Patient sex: F
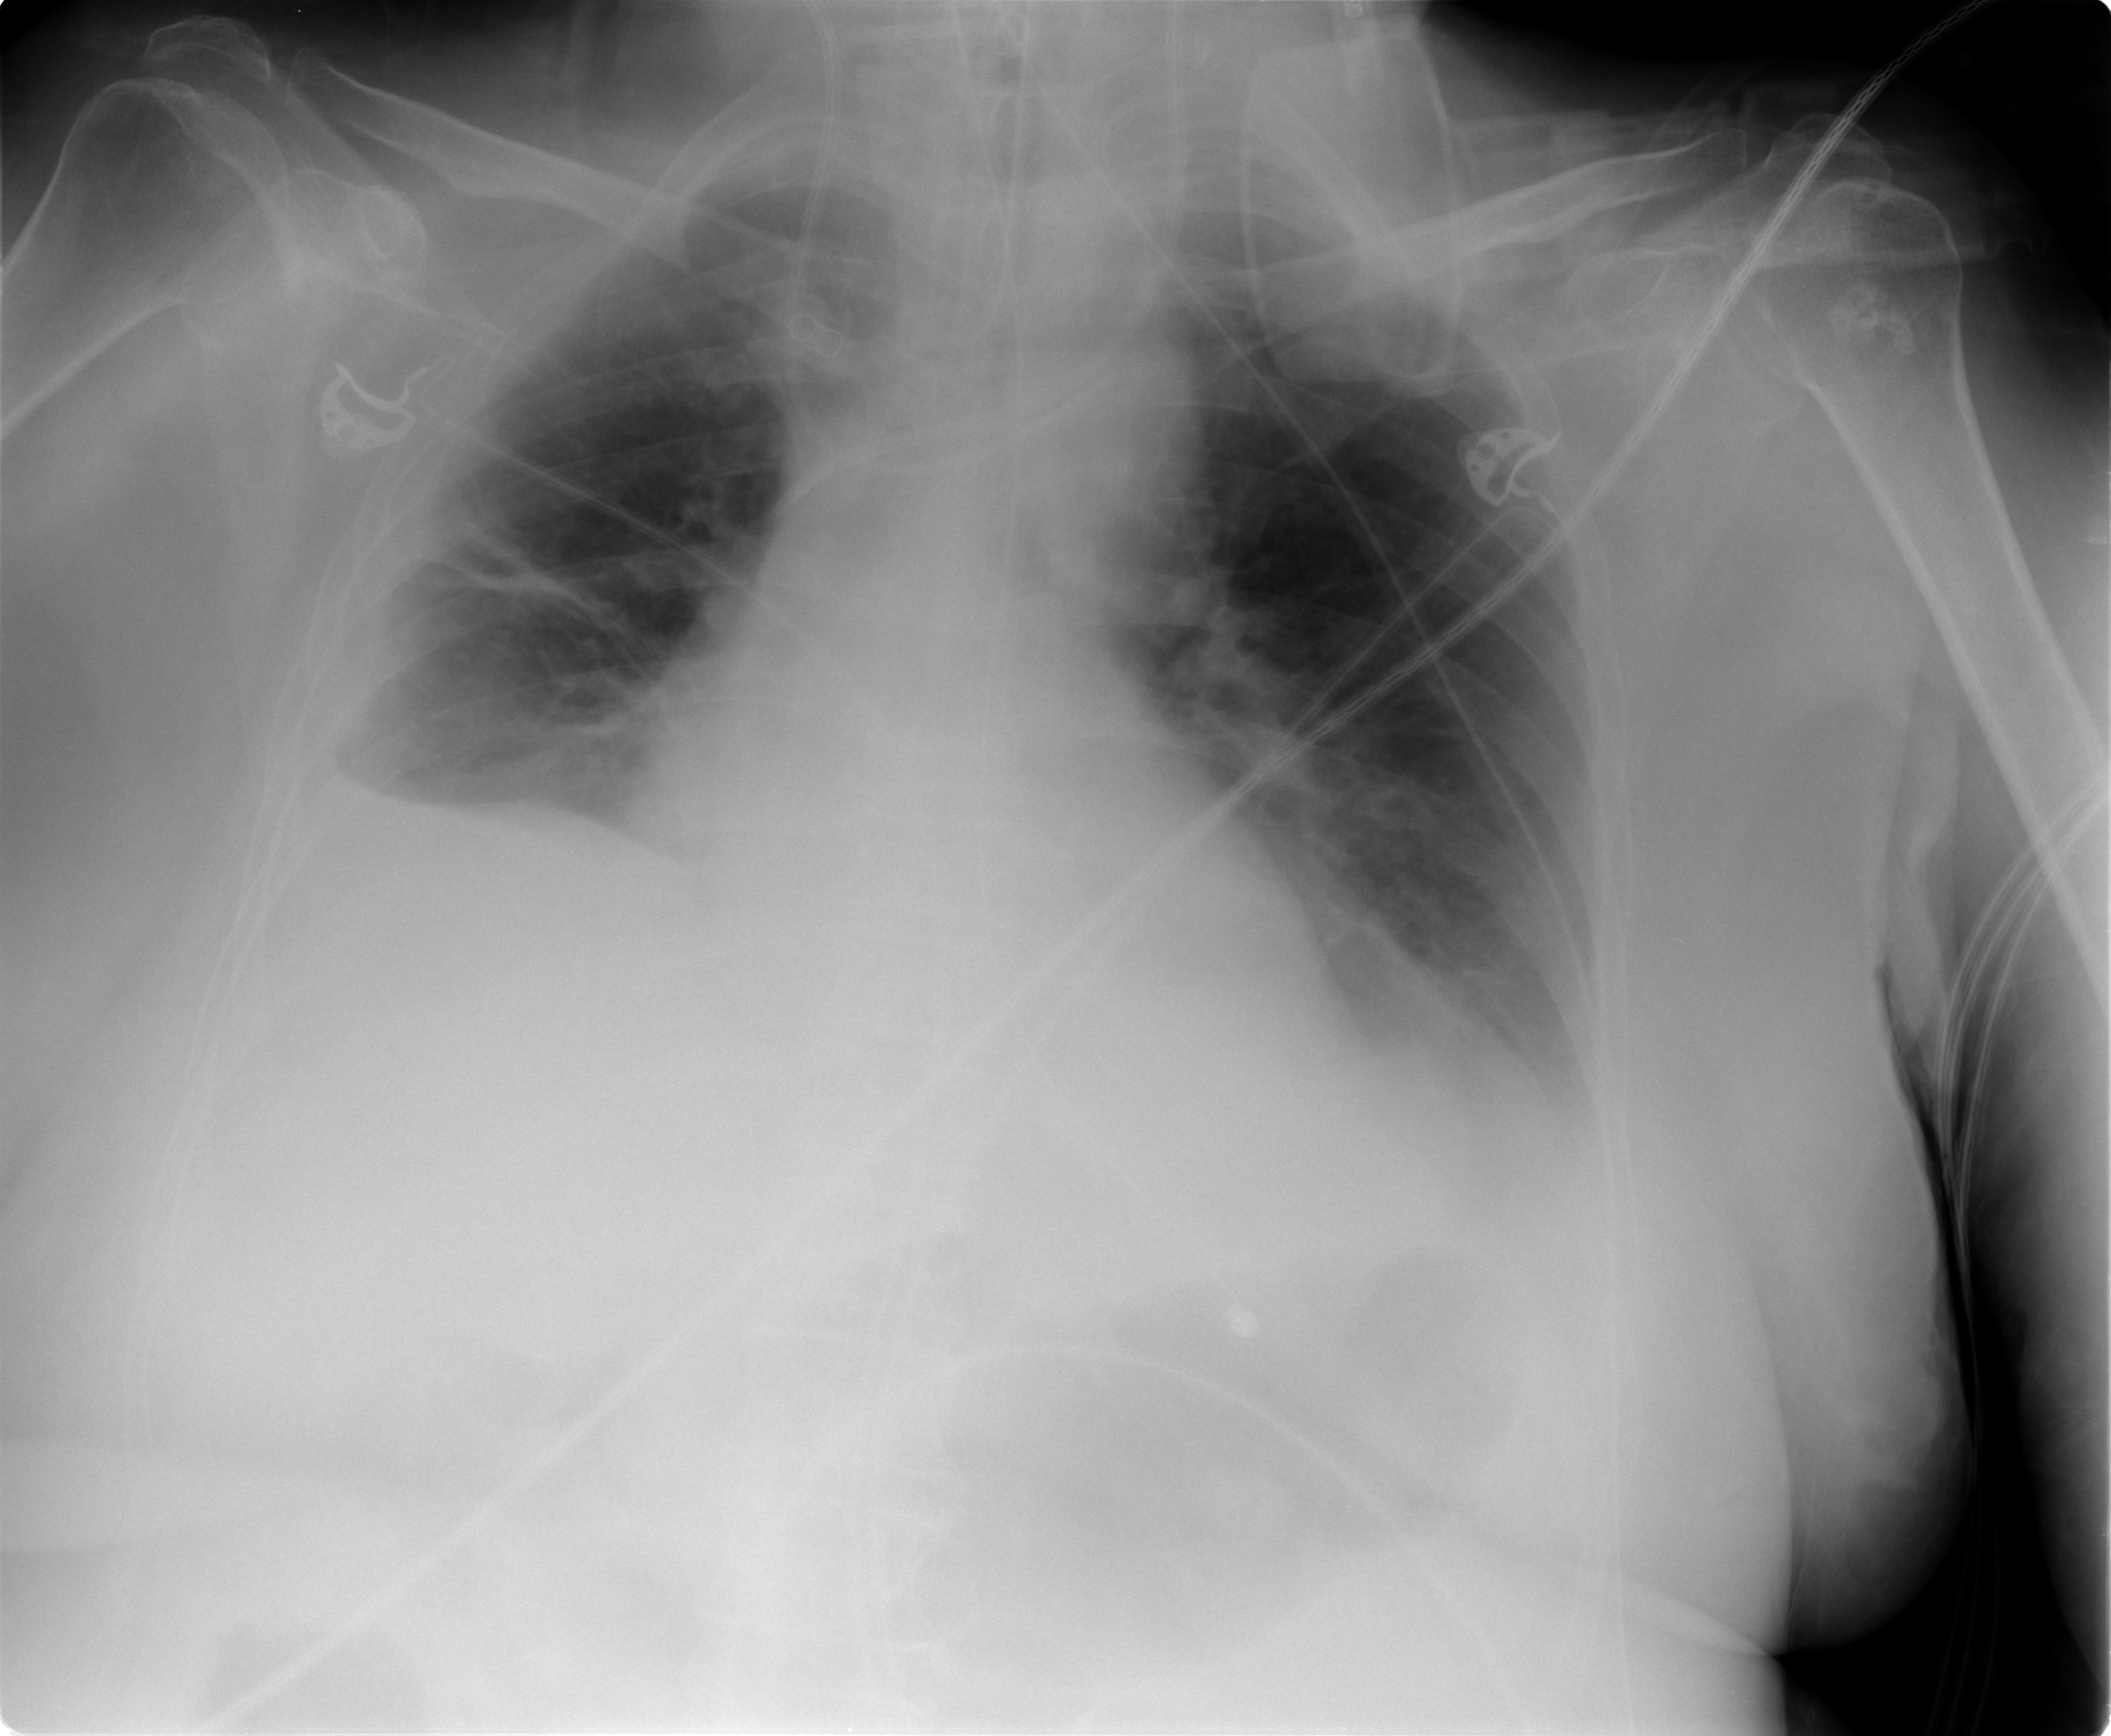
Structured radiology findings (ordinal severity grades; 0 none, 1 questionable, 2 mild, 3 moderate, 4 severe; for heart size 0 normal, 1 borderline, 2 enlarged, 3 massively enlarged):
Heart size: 1
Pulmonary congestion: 2
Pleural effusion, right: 3
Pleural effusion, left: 2
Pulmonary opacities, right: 0
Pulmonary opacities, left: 0
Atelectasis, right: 3
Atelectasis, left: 2